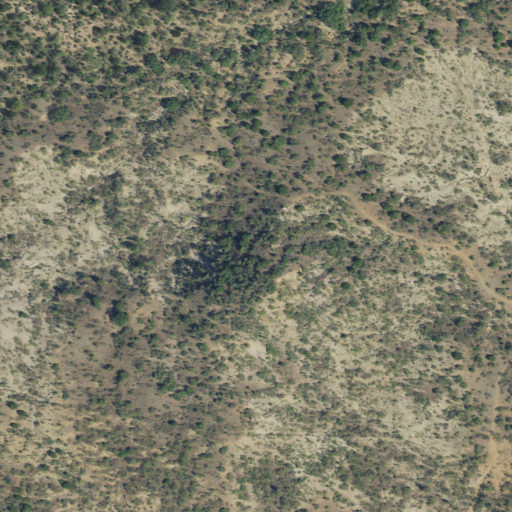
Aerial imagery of mountain in Texas named Round Mountain containing shrub and grassland